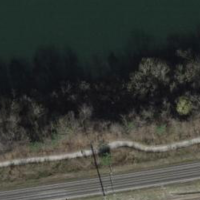
EUNIS habitat code: 15
Species observed at this site:
Himantoglossum hircinum